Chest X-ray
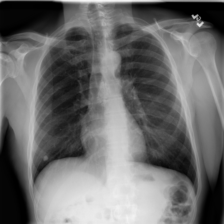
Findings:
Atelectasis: negative
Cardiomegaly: negative
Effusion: negative
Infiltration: negative
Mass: negative
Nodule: positive
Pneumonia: negative
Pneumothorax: negative
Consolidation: negative
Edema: negative
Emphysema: negative
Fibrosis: negative
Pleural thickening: negative
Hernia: negative